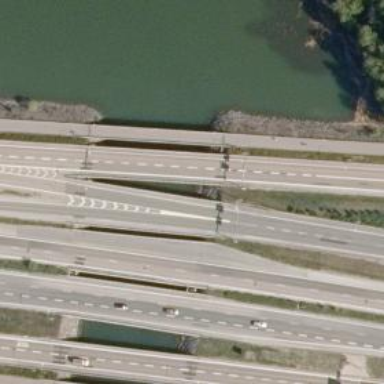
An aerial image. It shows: Asphalt motorway link.